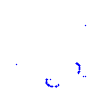
Particle: kaon